Question: I have a 3D array which contains probability values as a function of spatial position (x and y coordinates). When I plot this array using imagesc or surf, I get an elliptic profile with a maximum. I would like to rotate the data around the point of maximum probability in the XY plane such that the Y axis becomes parallel to the major axis of the ellipse (which I computed using regionprops). I don't want to rotate the image or the surface using imrotate or geometric object rotation, since I need the array containing the rotated data. How could I achieve this if I know the angle of rotation around the Z axis (obtained with regionprops)?
: Here is the code I used to rotate my matrix around the centroid. However, when I plot the result using surf, I get the weirdest result...
'''
% Translation and anti-translation matrix
translate = [1 0 0 -centroide(1); 0 1 0 -centroide(2); 0 0 1 0; 0 0 0 1];
anti_translate = [1 0 0 centroide(1); 0 1 0 centroide(2); 0 0 1 0; 0 0 0 1];
% Rotation matrix
rotate = [cosd(-orientation) -sind(-orientation) 0 0; sind(-orientation) cosd(-orientation) 0 0; 0 0 1 0; 0 0 0 1];
% Temporary cell array for data transformation
data_vector = cell(size(RCb,1),size(RCb,2),size(RCb,3));
% Cell array for transformed data storage
transformed_data = cell(size(RCb,3),1);
for i = 1:(size(RCb,3))
transformed_data{i} = zeros(3, size(RCb,1)*size(RCb,2));
end
for i = 1:size(RCb,3) % temporal dimension
for j = 1:size(RCb,2) % x dimension
for k = 1:size(RCb,1) % y dimension
% [x y z] vector
data_vector{k,j,i} = [j,k,RCb(k,j,i),1]';
% translation
data_vector{k,j,i} = translate*data_vector{k,j,i};
% rotation
data_vector{k,j,i} = rotate*data_vector{k,j,i};
% anti-translation
data_vector{k,j,i} = anti_translate*data_vector{k,j,i};
data_vector{k,j,i} = data_vector{k,j,i}(1:3);
transformed_data{i}(:,((j-1)*size(RCb,1)+k)) = data_vector{k,j,i};
end
end
end
%%%% Test %%%% : image at 100 ms
figure,
imagesc(transformed_data{100}(2,:),transformed_data{100}(1,:),transformed_data{100}(3,:));
'''
I get this image:
What am I doing wrong?
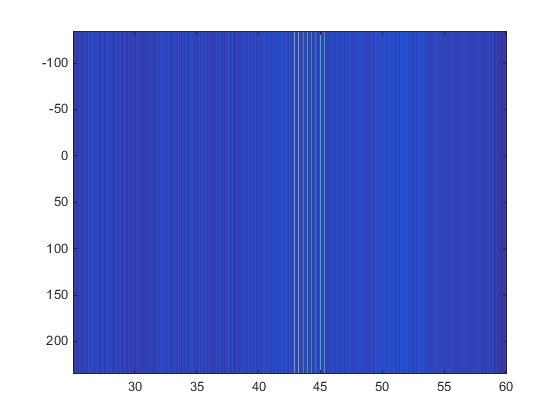
Answer: Have you tried 'rotz' for Rotation matrix for rotations around z-axis , check the documentation <URL>.
---
Othewise, you can multiply your matrix with the following matrix 'R' with the rotation angle g :

Be careful, the function 'cos' and 'sin' in Matlab are radian based. You can use for degree 'cosd'.